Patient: sex F, age 54
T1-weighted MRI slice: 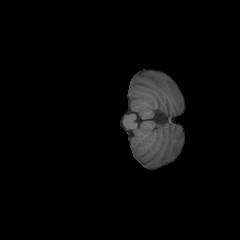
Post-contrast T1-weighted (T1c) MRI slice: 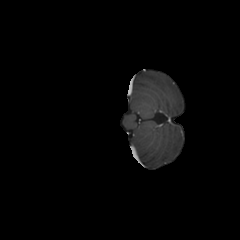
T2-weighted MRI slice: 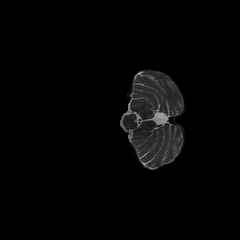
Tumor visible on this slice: no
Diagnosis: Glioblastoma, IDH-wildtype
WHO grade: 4